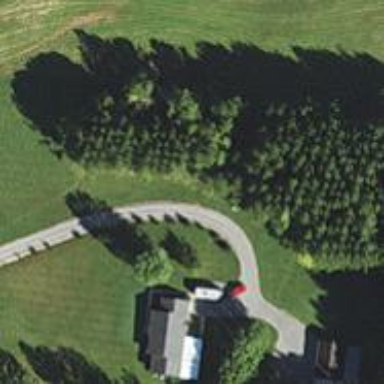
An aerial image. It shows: Driveway leading to service road.